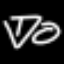
Label: diamond